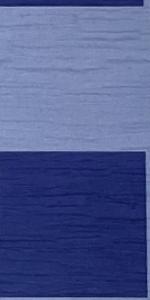
Label: Empty